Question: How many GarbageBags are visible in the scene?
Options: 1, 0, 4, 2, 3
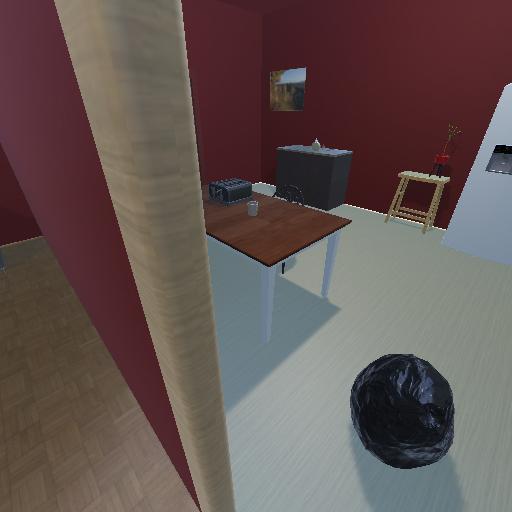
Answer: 1